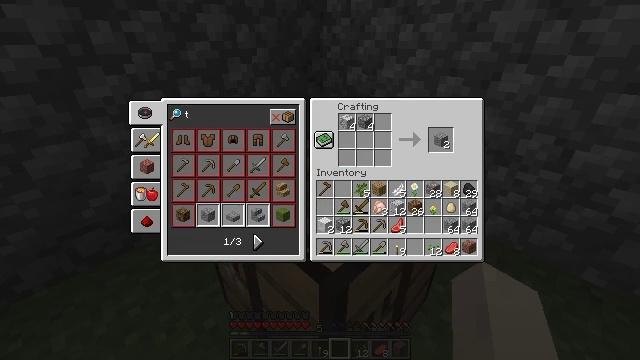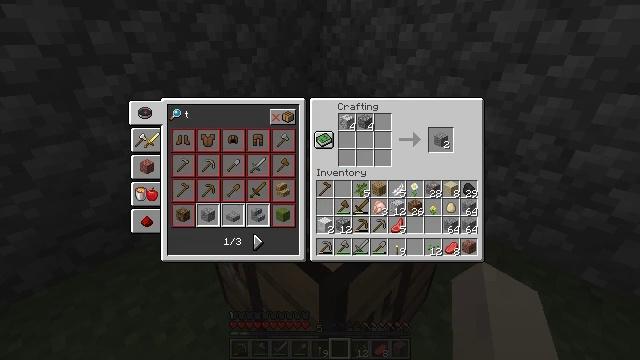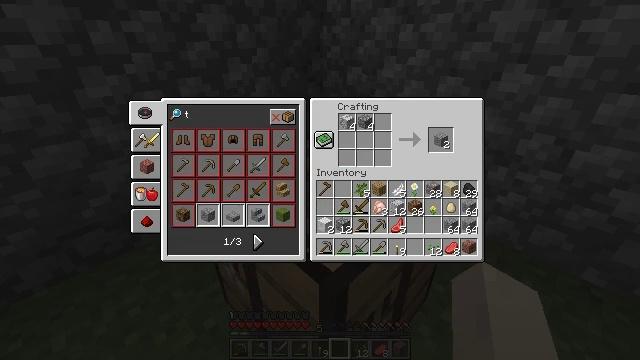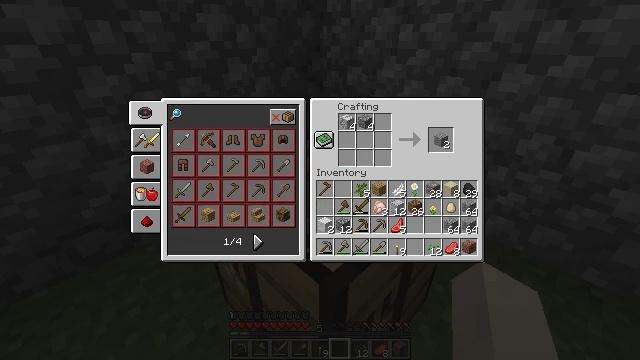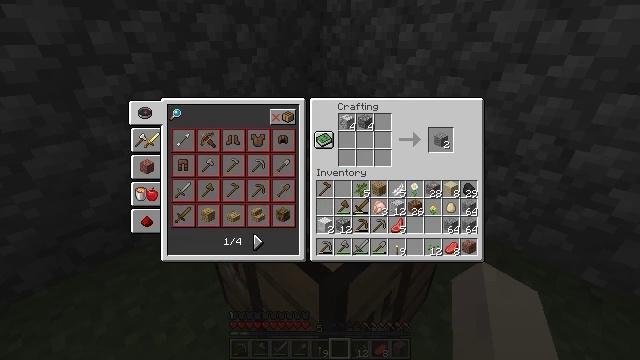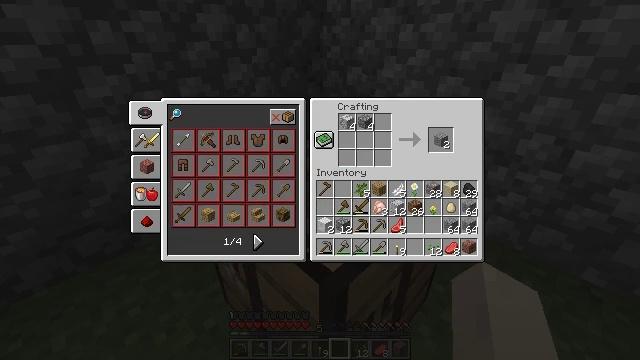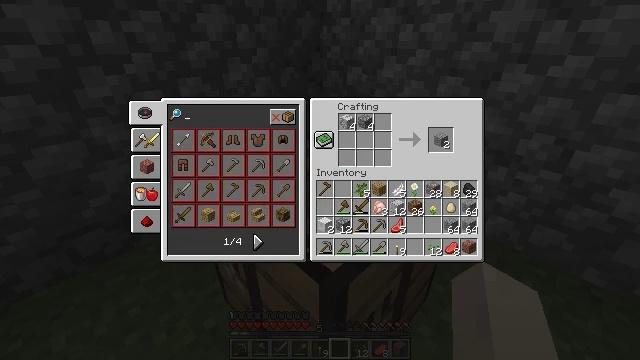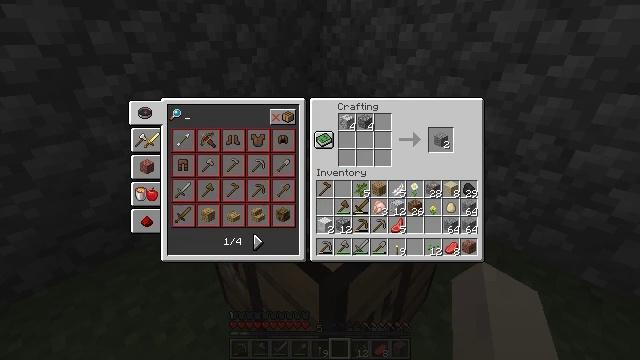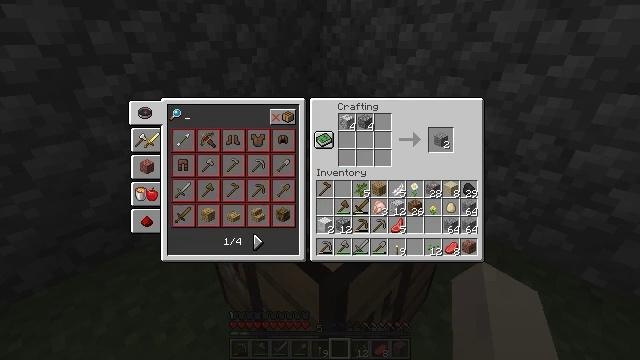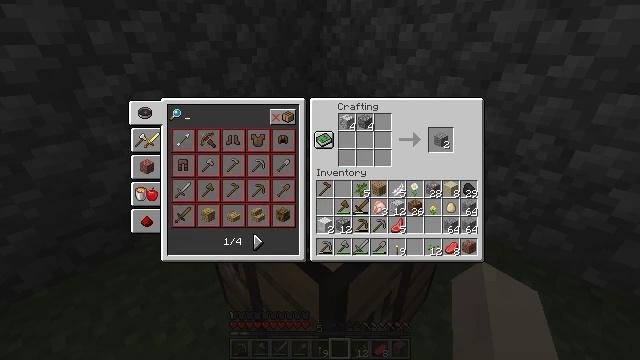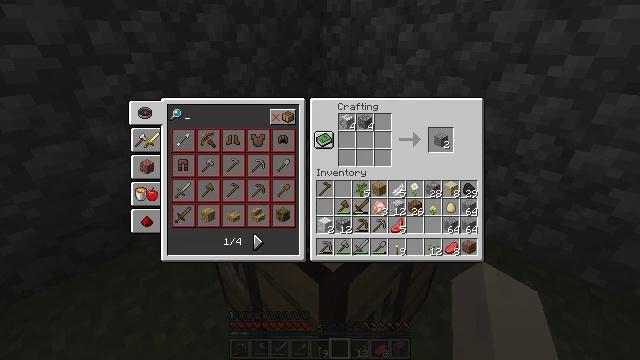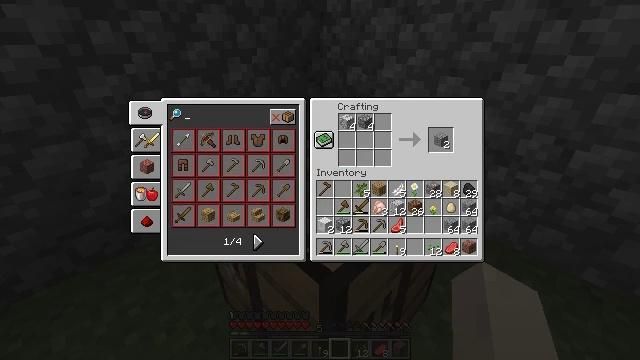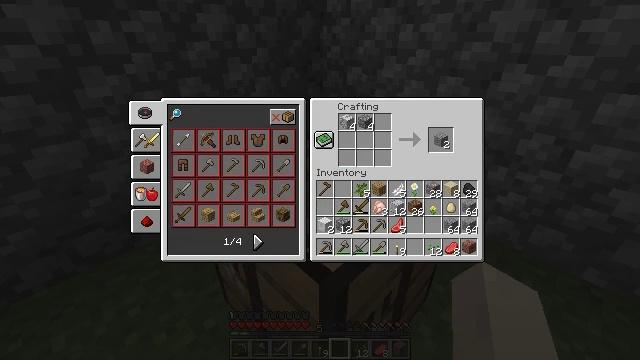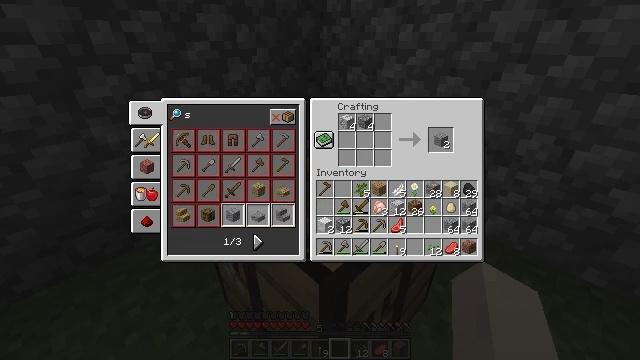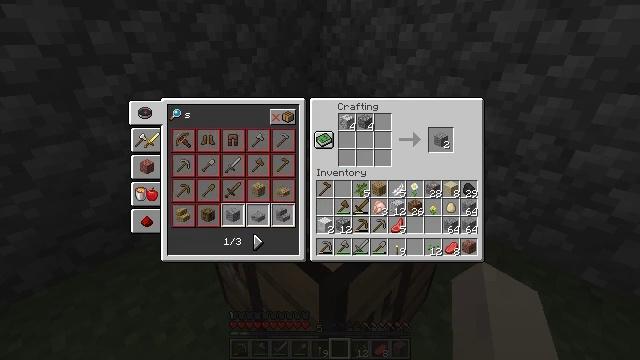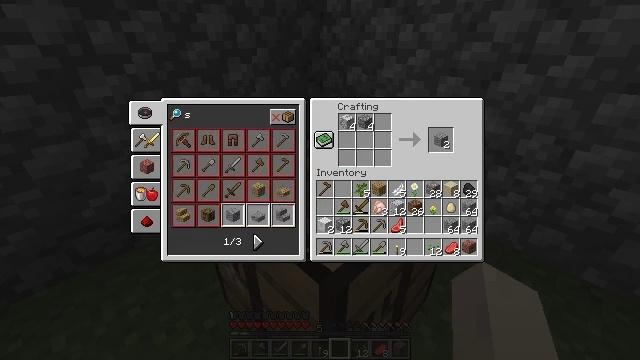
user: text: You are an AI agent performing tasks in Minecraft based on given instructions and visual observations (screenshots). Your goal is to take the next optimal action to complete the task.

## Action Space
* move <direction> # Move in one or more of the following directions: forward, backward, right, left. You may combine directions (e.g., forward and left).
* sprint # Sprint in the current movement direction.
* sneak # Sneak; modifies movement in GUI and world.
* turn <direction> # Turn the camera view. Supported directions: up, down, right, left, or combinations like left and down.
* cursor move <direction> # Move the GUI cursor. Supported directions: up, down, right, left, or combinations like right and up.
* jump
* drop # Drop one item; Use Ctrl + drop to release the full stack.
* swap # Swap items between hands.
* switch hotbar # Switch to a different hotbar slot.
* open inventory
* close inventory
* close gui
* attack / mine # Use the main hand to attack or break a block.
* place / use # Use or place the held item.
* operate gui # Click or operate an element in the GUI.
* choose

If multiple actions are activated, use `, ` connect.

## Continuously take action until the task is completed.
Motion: motion action
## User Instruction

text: Craft an andesite slab from andesite at the crafting table.
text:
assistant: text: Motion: no_op
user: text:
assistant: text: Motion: no_op
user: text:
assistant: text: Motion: no_op
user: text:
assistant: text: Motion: no_op
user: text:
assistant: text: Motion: no_op
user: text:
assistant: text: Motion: no_op
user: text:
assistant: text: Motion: no_op
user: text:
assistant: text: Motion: no_op
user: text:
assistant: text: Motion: no_op
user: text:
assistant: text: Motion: no_op
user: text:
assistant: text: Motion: no_op
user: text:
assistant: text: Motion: no_op
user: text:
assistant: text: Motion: move back
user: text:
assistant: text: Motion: move back
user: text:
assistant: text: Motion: move back
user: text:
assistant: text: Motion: move back
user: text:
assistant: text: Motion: no_op
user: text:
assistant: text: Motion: move left
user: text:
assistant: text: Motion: move left
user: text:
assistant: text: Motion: move left
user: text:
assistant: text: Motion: move left
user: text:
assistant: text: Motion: no_op
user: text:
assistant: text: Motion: no_op
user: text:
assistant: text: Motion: no_op
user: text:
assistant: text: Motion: no_op
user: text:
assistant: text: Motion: no_op
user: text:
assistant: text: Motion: no_op
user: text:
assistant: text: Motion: no_op
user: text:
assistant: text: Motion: no_op
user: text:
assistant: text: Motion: no_op